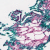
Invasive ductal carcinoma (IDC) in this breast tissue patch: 0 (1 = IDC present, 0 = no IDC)